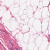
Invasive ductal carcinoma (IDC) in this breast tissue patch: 0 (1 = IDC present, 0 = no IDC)